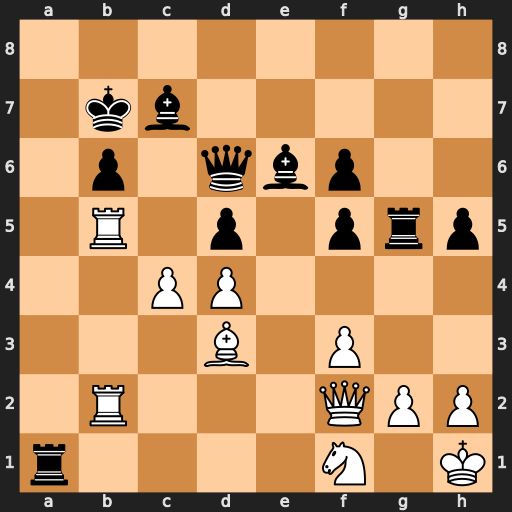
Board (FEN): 8/1kb5/1p1qbp2/1R1p1prp/2PP4/3B1P2/1R3QPP/r4N1K
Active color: w
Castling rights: -
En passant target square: -
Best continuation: Rxb6+ Bxb6 c5